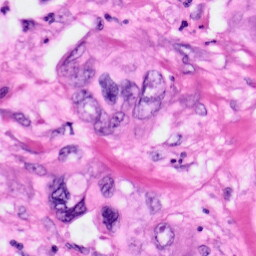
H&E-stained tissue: Pancreatic